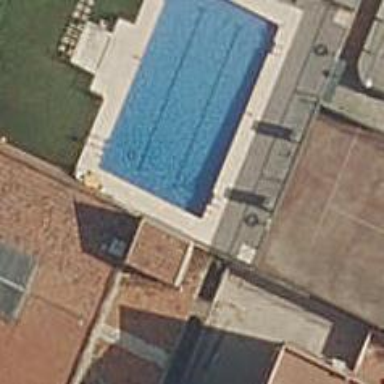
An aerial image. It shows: Swimming pool located in leisure land.